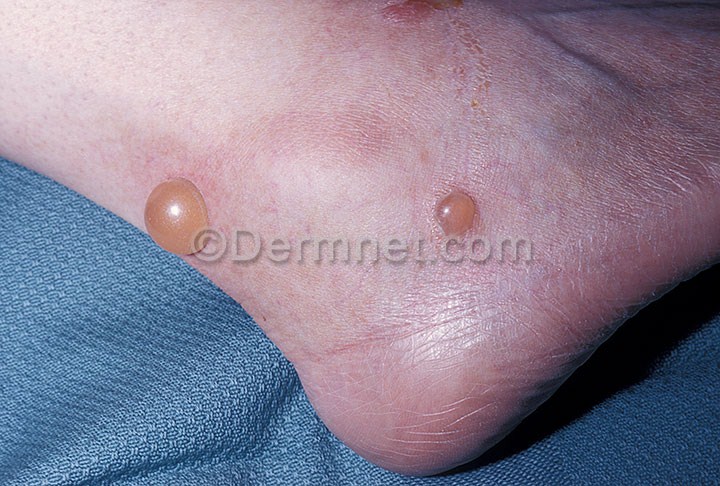
Disease: Scabies Lyme Disease and other Infestations and Bites